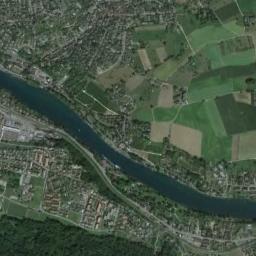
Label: river